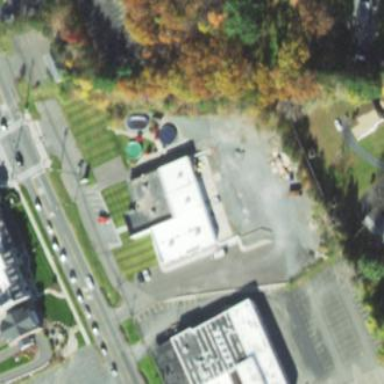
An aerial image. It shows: Retail building.